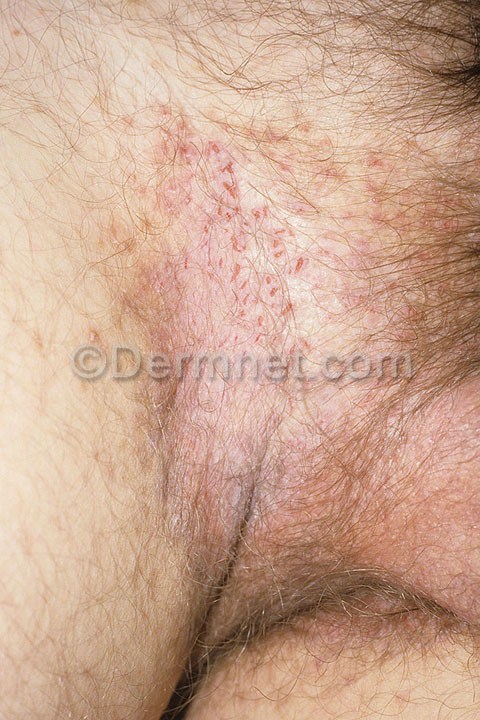
Disease: Tinea Ringworm Candidiasis and other Fungal Infections